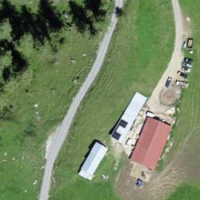
EUNIS habitat code: 23
Species observed at this site:
Bartsia alpina